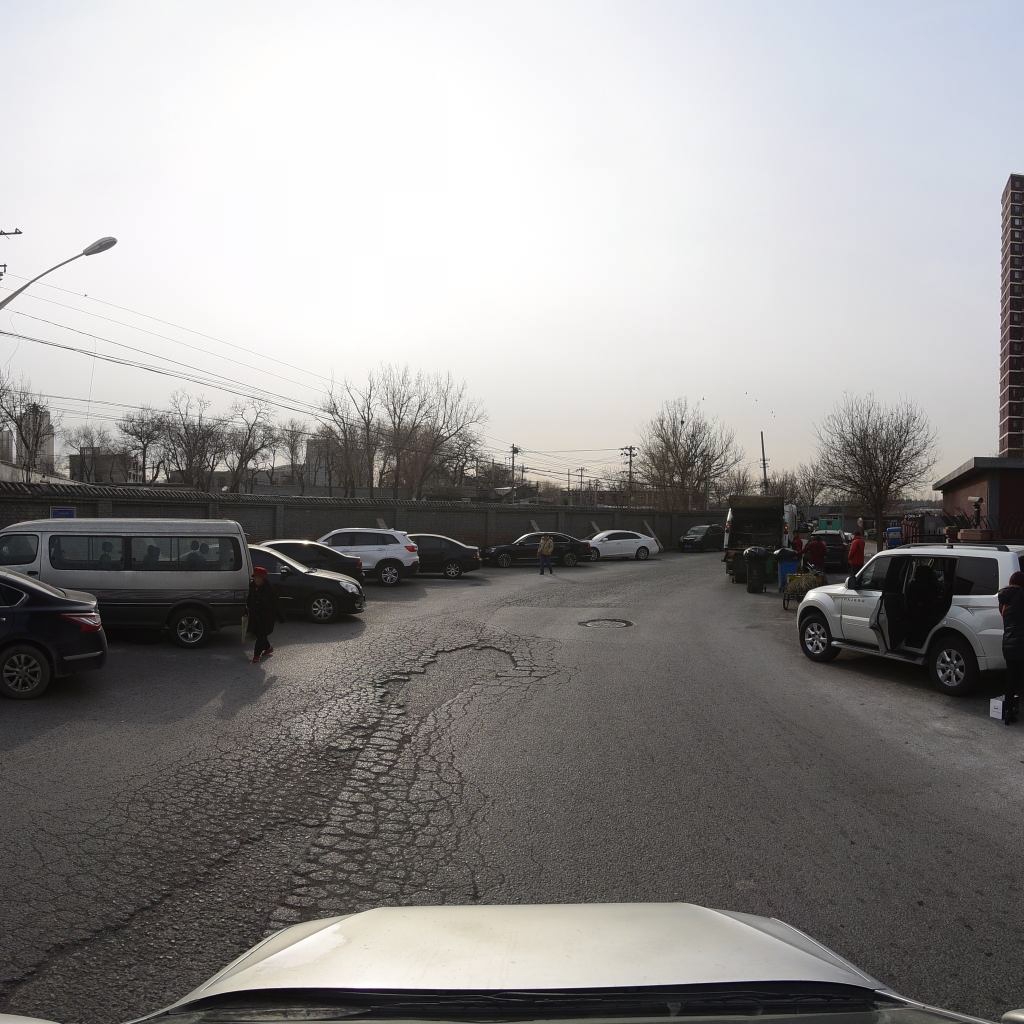
Region: Fengtai
Road damage annotations: manhole cover, alligator crack, pothole, pothole